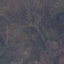
Land use / land cover class: HerbaceousVegetation